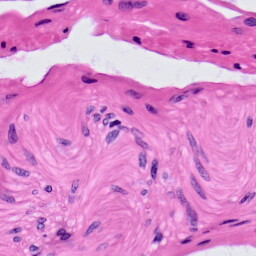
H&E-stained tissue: Prostate